Question: I have a list of items, like a menu, where the current item has a background image that is kind of like a big pointer to the right. This background image pointer thing should escape the bounding box of the div it's contained within. Here is a screenshot of how it appears in Chrome and FF, which is as i expected it to appear:

I've set up a jsfiddle with the code, minus the background image thing as I can't be bothered uploading it anywhere. But I've set the background colour so you can see what I'm referring to
The code is here: <URL>
So in Chrome and FF, the yellow background of the active item will stretch past the grey gradient box. But in IE9, it's cut off.
Any ideas why, and what an easy fix may be?
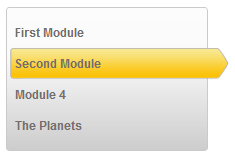
Answer: Simply add position:relative.
'''
#nav_mod_list div.current {
position: relative;
}
'''
<URL>